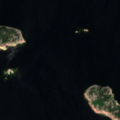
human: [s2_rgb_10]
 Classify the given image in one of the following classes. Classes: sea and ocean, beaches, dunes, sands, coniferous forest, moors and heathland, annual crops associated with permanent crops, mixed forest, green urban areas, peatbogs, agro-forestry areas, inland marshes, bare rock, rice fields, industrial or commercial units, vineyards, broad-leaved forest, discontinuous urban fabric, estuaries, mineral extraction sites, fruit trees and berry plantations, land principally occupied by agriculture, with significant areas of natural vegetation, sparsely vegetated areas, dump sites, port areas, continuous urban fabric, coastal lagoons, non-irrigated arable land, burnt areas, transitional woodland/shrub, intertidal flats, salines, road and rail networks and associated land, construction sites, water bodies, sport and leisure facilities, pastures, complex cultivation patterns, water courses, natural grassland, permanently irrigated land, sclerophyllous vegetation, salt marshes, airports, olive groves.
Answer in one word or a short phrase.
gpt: sea and ocean